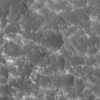
Atmospheric dust classification: not_dusty